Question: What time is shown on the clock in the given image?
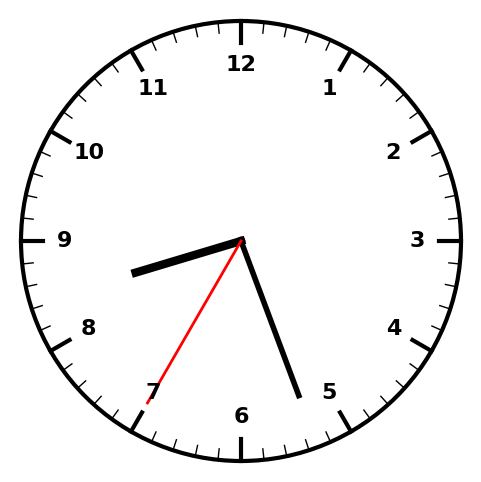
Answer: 08:26:35